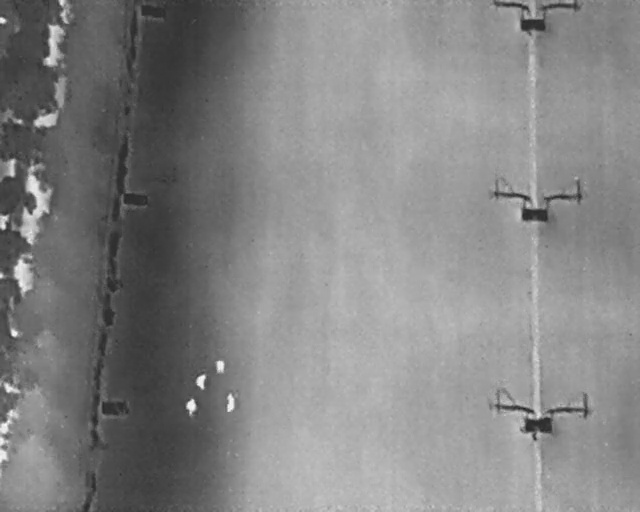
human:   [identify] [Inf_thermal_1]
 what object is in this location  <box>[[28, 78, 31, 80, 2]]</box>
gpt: <ref>1 medium person at the bottom left</ref>